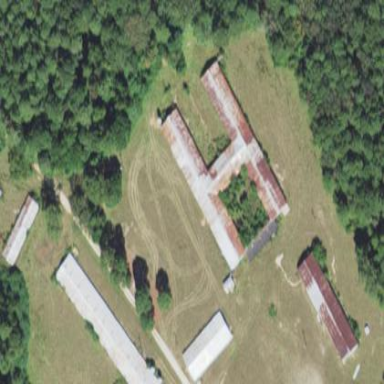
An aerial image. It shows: Farm auxiliary building.